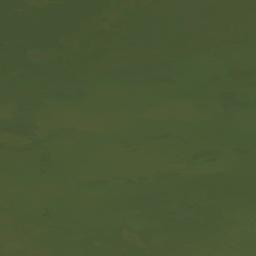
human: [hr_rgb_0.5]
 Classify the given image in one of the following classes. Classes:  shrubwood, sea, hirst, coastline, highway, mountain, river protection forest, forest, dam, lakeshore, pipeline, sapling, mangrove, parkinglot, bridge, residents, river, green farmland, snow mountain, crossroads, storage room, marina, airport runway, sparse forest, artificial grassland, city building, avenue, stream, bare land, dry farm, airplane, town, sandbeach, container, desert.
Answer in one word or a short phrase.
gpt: sea